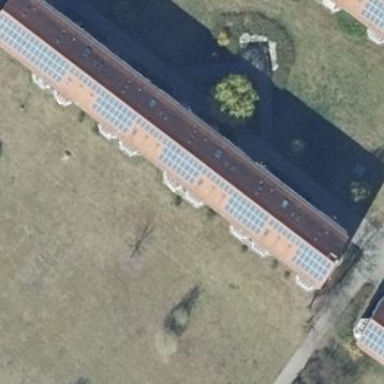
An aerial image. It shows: Building equipped with small solar photovoltaic panel for generating electricity.